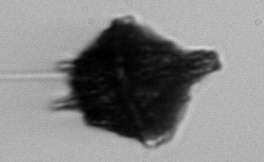
Label: Gonyaulax